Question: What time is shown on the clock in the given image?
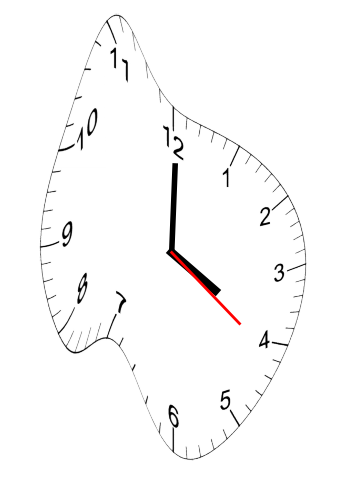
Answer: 04:00:21